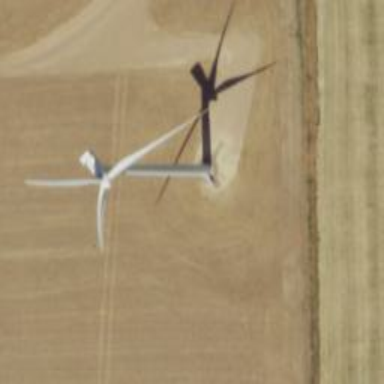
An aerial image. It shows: Wind generator using wind turbines of horizontal axis.